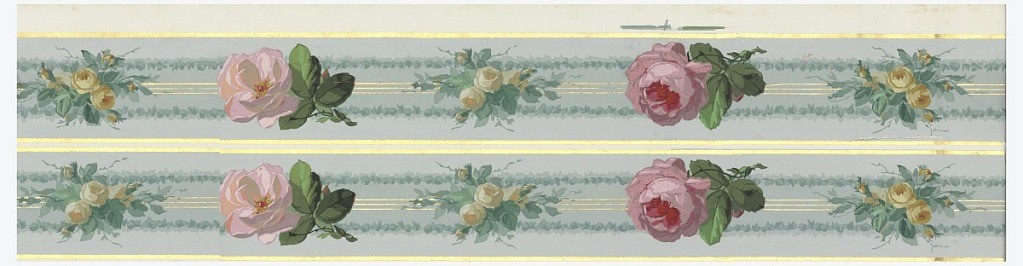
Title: Border
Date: ca. 1850
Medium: Block-printed
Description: Large pink rose alternates with small bouquet. Pale blue gray ribbon in background. Gold edge. Printed two across.